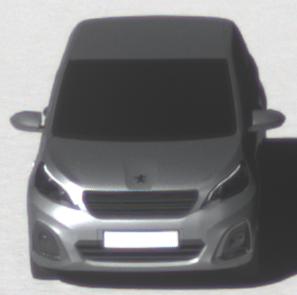
Make: Peugeot
Model: 108 1.0 VTi 68
Detailed model: 108
Model produced from: 2015/03
Model produced until: 2016/10
Doors: 3
Color: gray
Road condition: dry road
Daytime: morning or afternoon
Contrast: high contrast